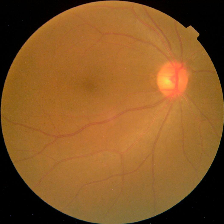
Diabetic retinopathy grade: No DR